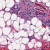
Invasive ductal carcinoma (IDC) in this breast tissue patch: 1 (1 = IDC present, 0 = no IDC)